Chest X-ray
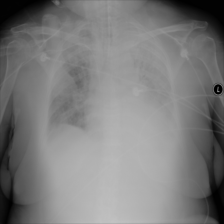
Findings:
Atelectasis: negative
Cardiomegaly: negative
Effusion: negative
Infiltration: positive
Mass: negative
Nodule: negative
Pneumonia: negative
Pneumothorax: negative
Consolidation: negative
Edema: negative
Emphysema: negative
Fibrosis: negative
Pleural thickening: negative
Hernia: negative